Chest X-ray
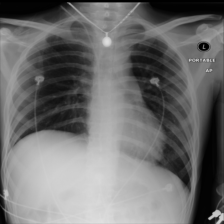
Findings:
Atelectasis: negative
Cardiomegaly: negative
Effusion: negative
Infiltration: positive
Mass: negative
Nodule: negative
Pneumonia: negative
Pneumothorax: negative
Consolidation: negative
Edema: negative
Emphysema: negative
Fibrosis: negative
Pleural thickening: negative
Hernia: negative